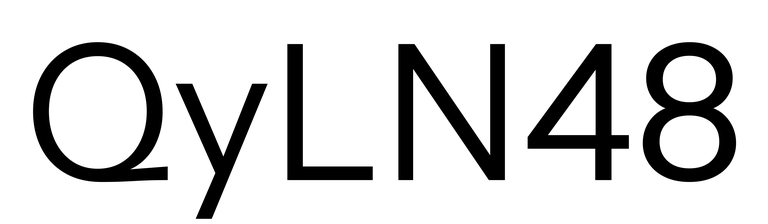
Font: InstrumentSans_Regular